Interaction volume radius: 5 \u00c5
Interaction volume height: 15 \u00c5
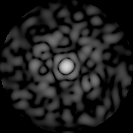
Disorder parameter: 0.7923